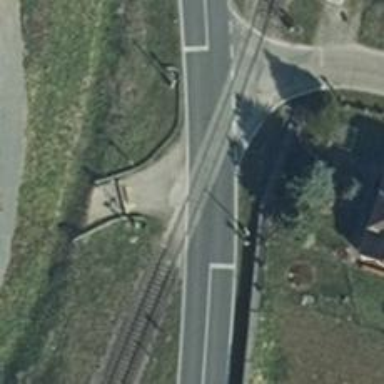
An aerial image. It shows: Level crossing along the railway.